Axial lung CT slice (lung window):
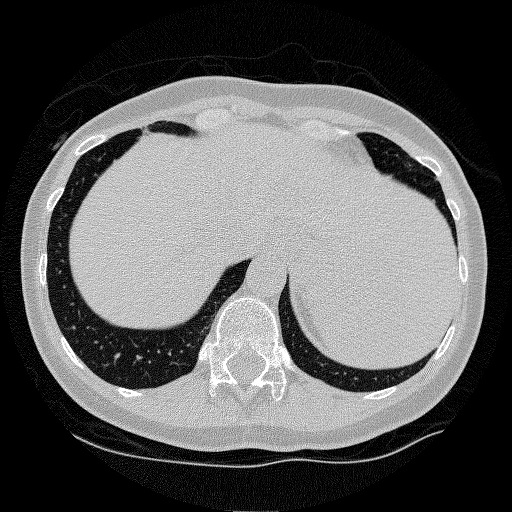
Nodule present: no